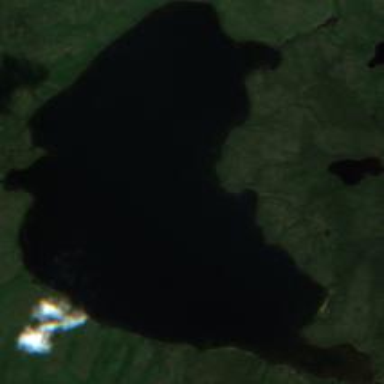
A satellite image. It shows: Lake with natural water.